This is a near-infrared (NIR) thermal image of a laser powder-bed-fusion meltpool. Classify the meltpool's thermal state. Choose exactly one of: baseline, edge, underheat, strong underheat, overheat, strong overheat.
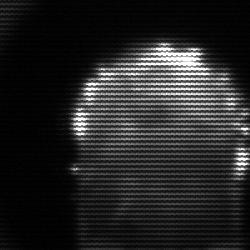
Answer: baseline